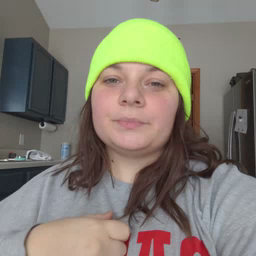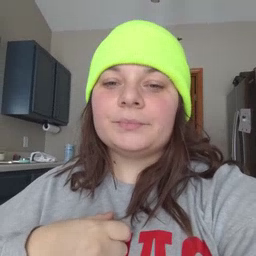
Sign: brother